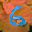
Label: 6